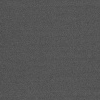
Atmospheric dust classification: dusty